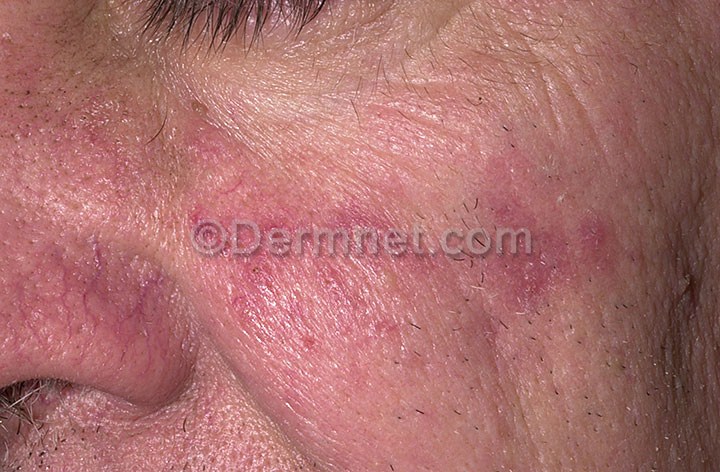
Disease: Acne and Rosacea Photos